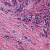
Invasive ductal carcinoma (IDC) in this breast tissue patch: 1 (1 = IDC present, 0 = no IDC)